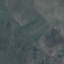
Land use / land cover class: HerbaceousVegetation